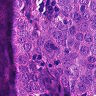
Metastatic tissue present: yes